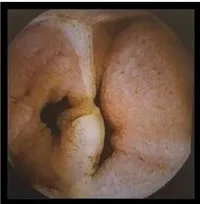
An area with apparent false lumen.
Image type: medical_photograph (other_medical_photograph)